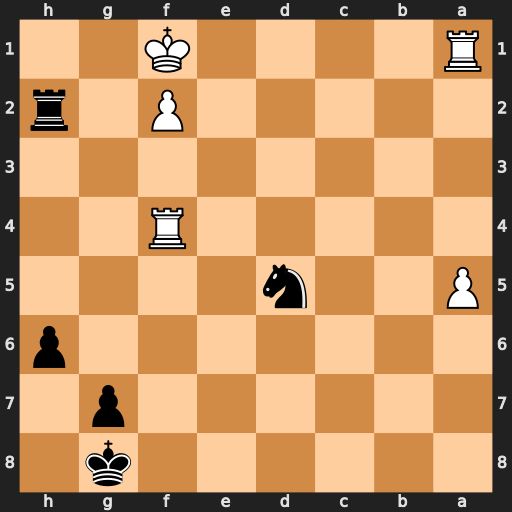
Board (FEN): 6k1/6p1/7p/P2n4/5R2/8/5P1r/R4K2
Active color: b
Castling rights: -
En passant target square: -
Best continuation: Rh1+ Kg2 Rxa1